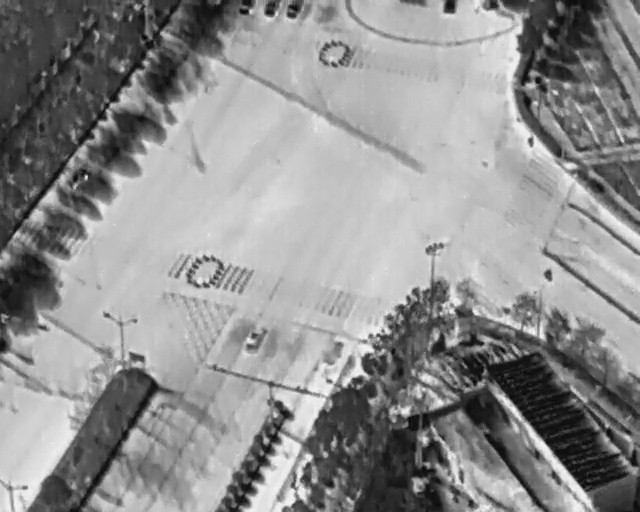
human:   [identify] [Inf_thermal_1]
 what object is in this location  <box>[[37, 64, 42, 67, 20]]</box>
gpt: <ref>1 small car at the center</ref>

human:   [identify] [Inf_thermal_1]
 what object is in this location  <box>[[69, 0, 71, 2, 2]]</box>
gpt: <ref>1 small car at the top right</ref>